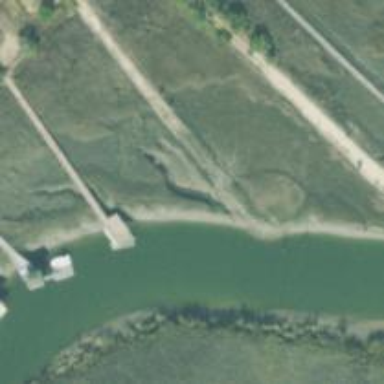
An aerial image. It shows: Slipway on leisure land.